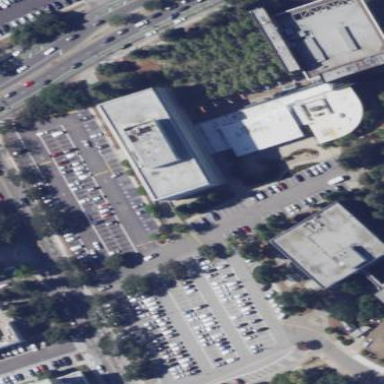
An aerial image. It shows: Public government office.